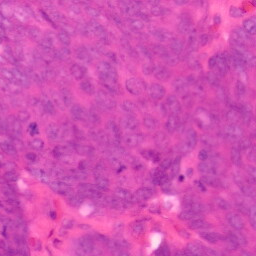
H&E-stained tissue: Colon